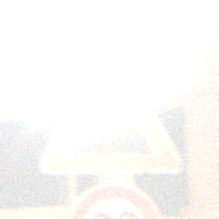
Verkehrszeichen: Steigung10
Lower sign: Geschwindigkeit30
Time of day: Night
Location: Outdoor (Urban)
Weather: PartlyCloudy
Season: NotSpecified
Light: Artificial